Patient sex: M
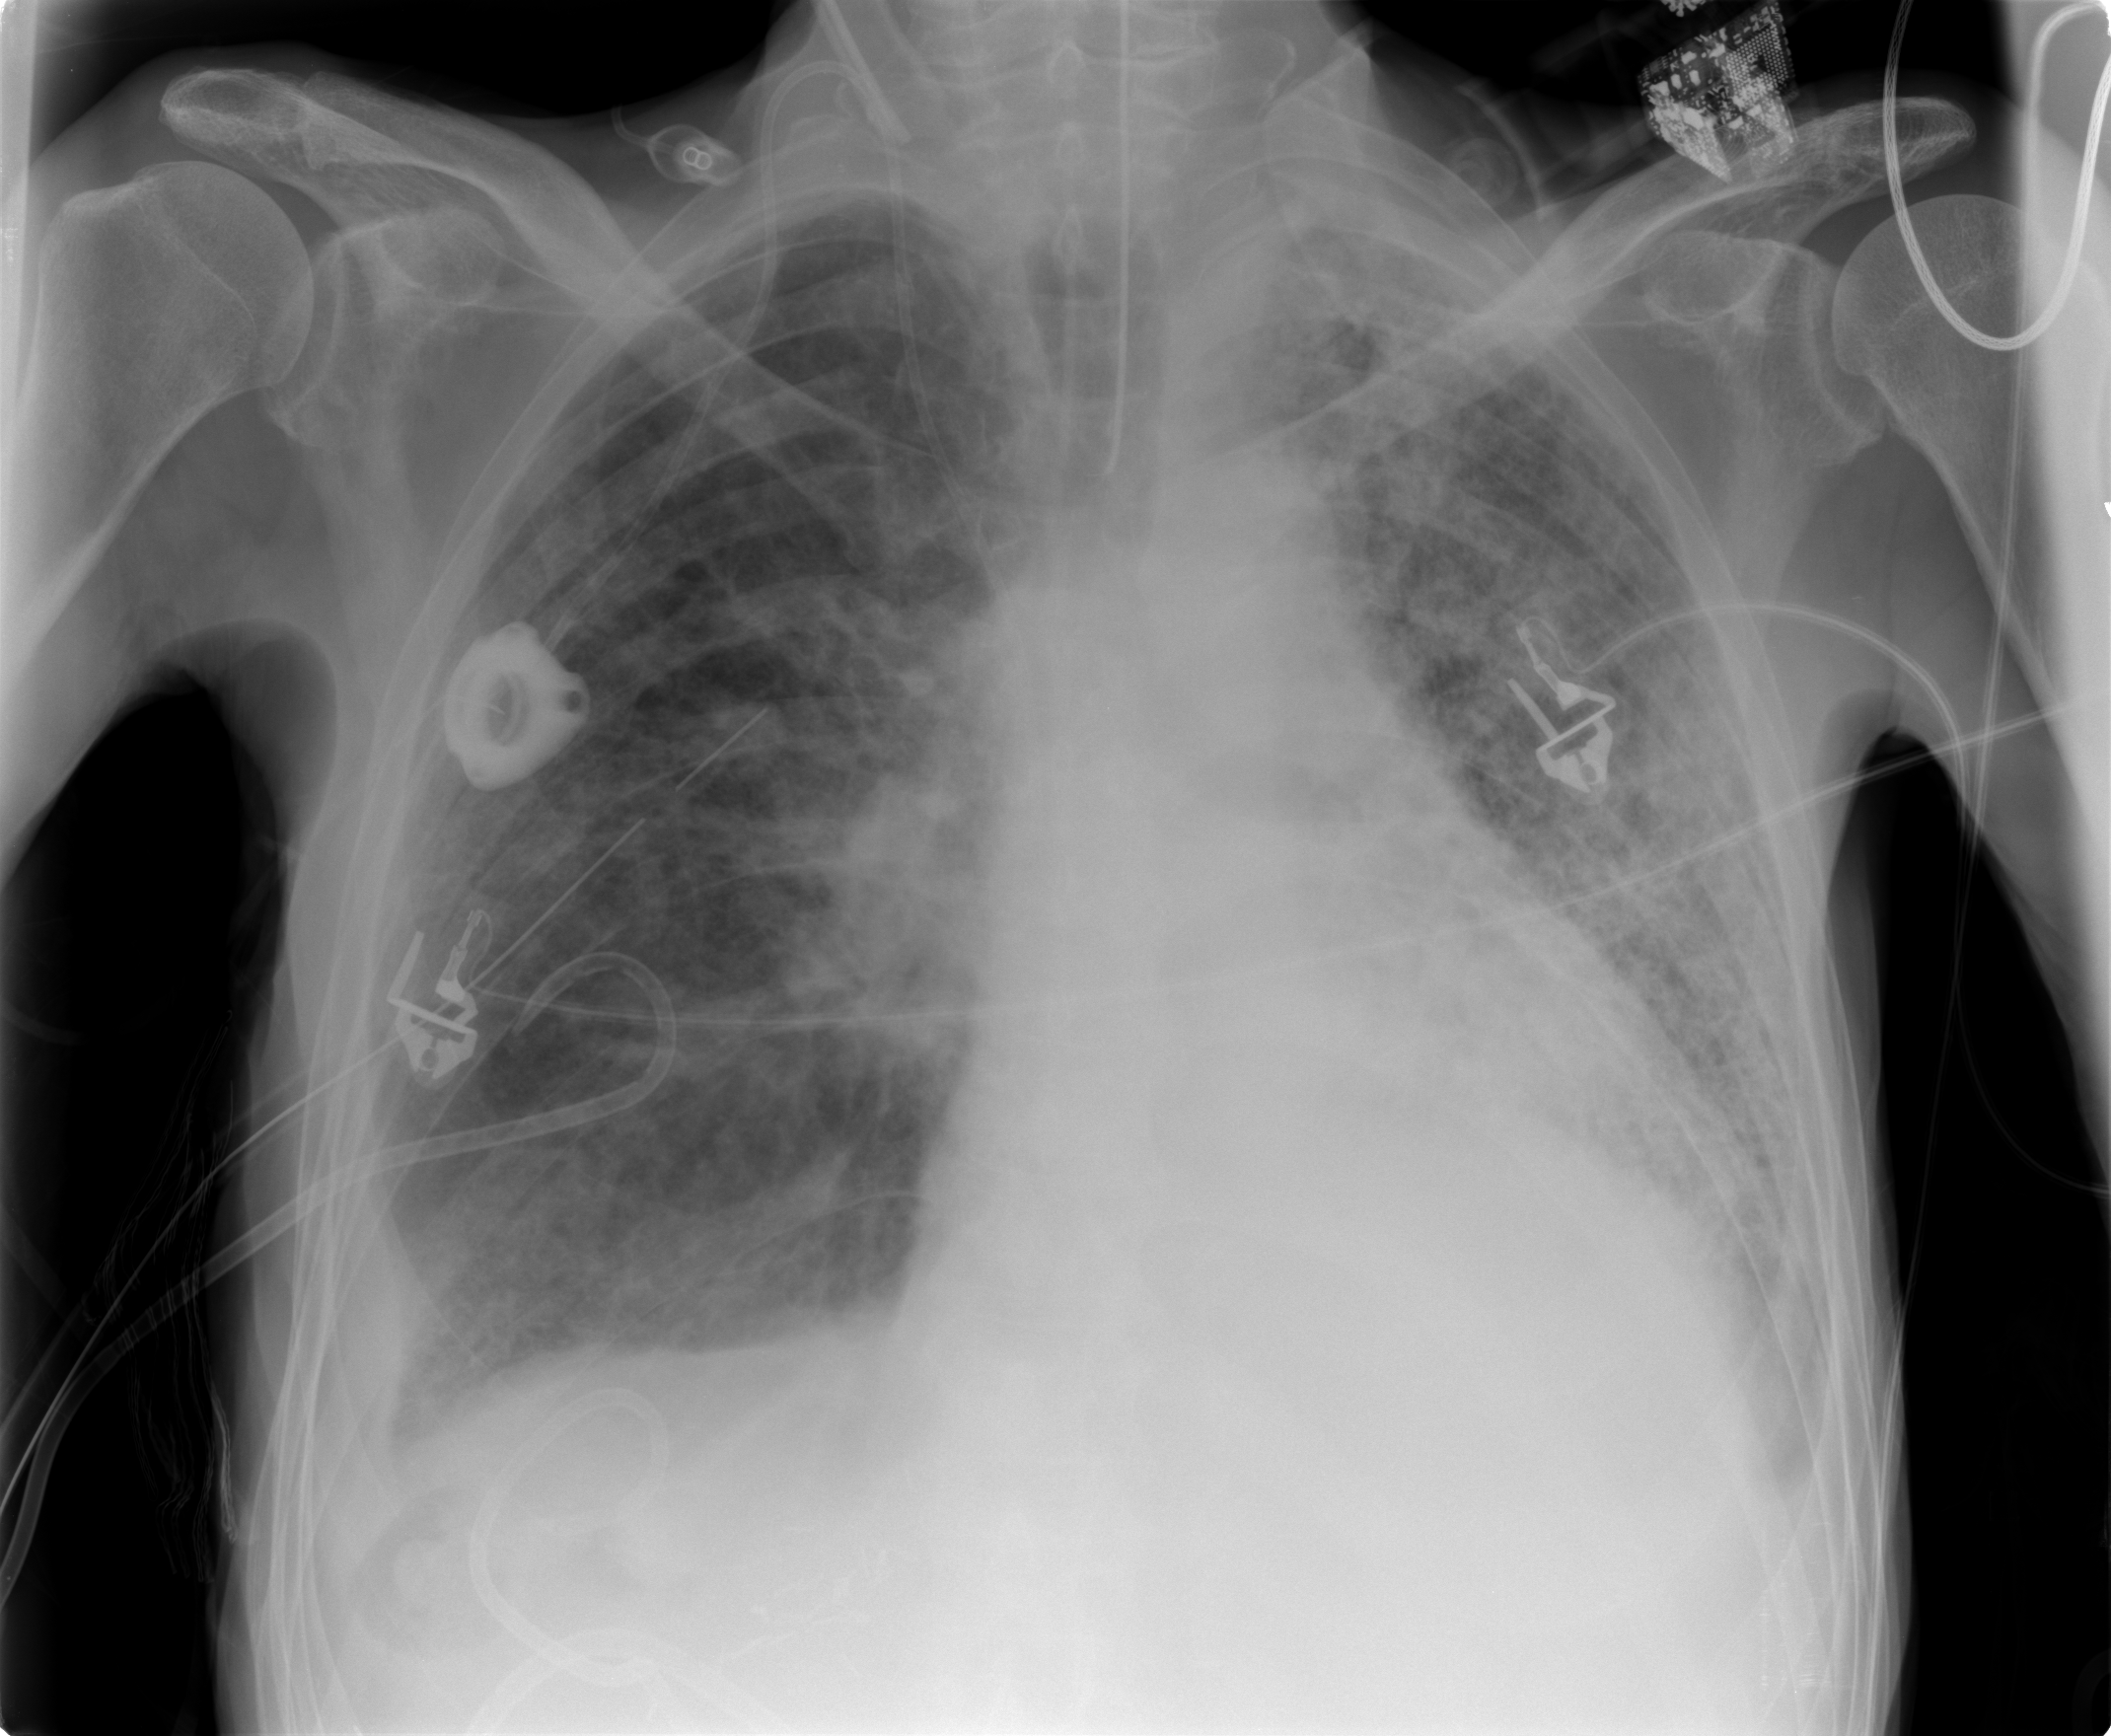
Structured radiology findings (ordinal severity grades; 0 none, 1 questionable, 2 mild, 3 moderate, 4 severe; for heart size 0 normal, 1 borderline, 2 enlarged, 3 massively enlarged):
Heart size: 2
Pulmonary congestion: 2
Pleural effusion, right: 2
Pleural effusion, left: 2
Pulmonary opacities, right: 3
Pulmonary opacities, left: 3
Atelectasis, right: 2
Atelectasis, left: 2